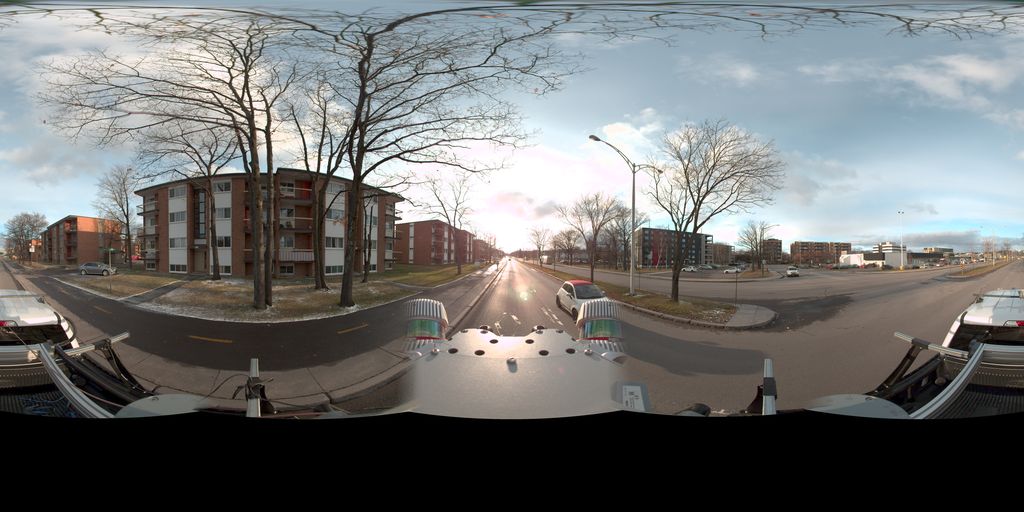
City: quebec_city